Question: I installed SSL using Virtualmin. It got installed successfully. After installing I am getting the following error. And I could not see any options under the virtual server please see the attached image.
'''
Failed to query Postfix config command to get the current value of parameter virtual_alias_maps: sh: /usr/sbin/postconf: No such file or directory
'''

I am using CentOS 6.2
I dont know how to fix this issue also I dont know why postconf is used for.
Please help me to fix this issue..
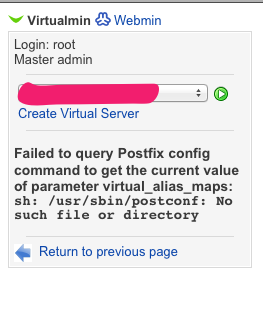
Answer: Finally I fixed it by reinstalling Virtualmin...